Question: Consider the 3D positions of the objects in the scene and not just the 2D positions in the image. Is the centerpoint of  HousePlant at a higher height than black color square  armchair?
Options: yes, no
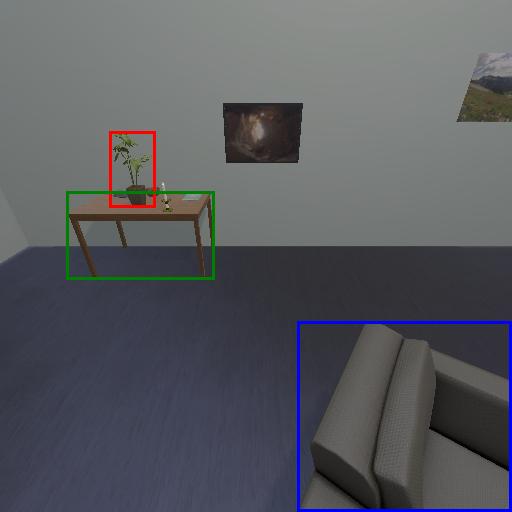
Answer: yes